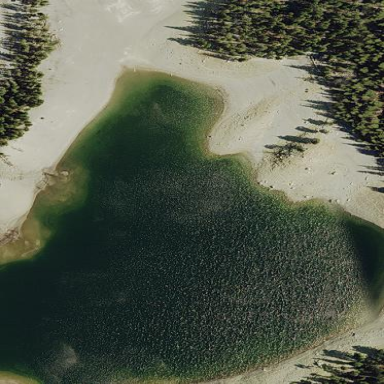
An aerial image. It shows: Serene lake surrounded by nature.